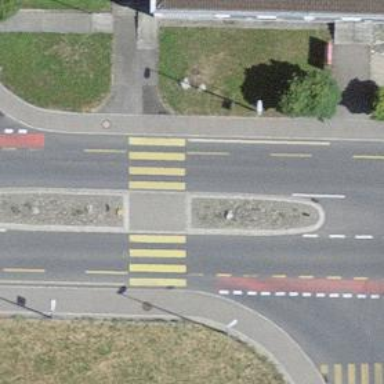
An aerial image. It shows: Tertiary road with cycle lane. There are separate sidewalks on both sides of the road.